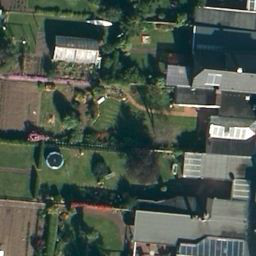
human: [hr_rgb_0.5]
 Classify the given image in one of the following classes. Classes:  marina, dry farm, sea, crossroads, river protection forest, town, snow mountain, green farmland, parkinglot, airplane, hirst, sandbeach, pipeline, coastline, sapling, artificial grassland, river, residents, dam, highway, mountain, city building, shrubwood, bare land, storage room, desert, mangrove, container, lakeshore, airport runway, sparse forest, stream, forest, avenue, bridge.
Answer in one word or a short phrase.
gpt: residents